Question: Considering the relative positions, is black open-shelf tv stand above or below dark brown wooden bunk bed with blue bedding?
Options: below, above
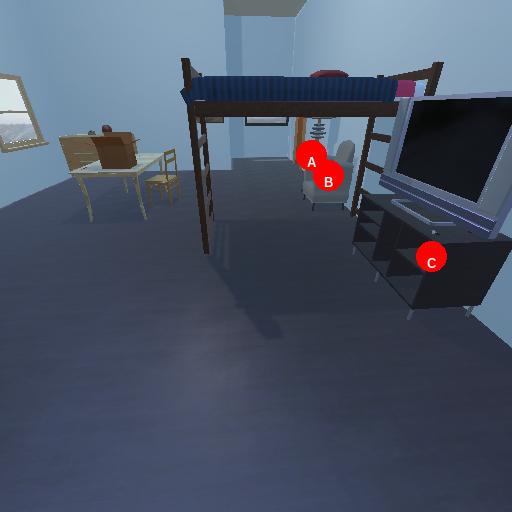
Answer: below